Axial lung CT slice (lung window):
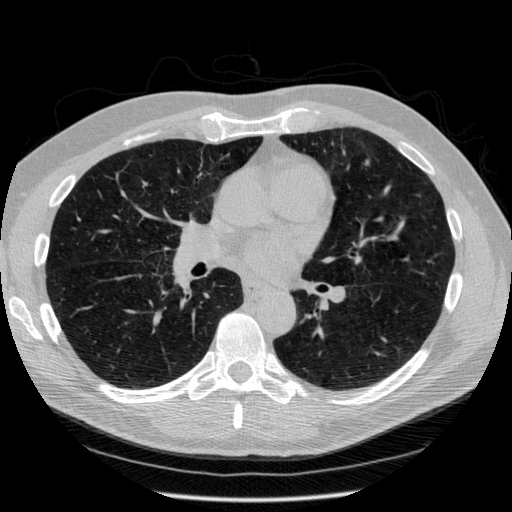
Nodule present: no